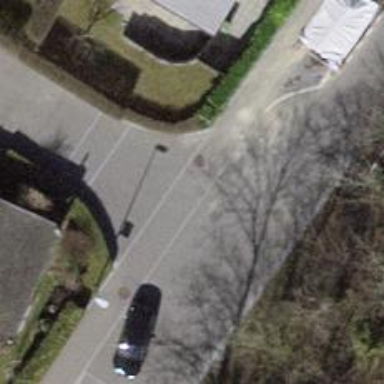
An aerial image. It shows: Unmarked crossing on the road.